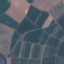
Land use / land cover class: PermanentCrop